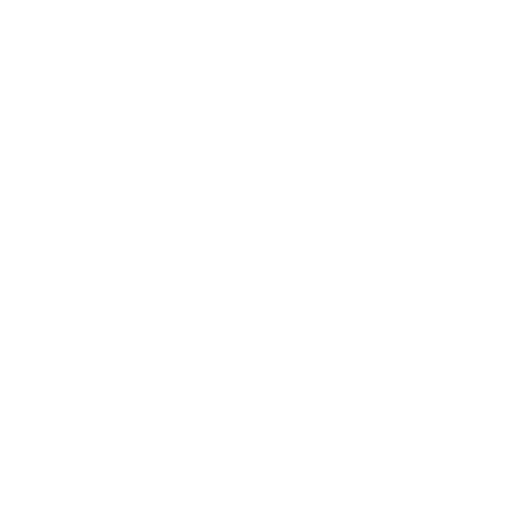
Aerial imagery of bench in California named San Antonio Terrace containing shrub, grassland, woody wetlands, low intensity development, open development, medium intensity development, and herbaceous wetlands